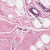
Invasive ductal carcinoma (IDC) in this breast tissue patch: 0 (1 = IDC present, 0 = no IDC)